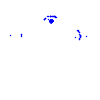
Particle: proton